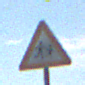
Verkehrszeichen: KinderLinks
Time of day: Midday
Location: Outdoor (Suburban)
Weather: PartlyCloudy
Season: NotSpecified
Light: Natural